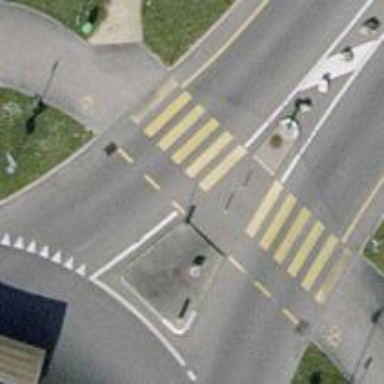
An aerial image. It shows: Marked footway crossing with asphalt surface and crossing island.